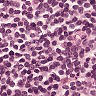
Metastatic tissue present: no